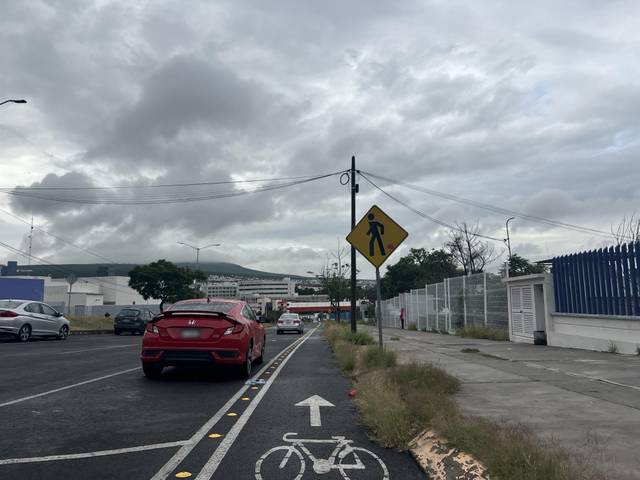
Region: Mexico
Coordinates: 20.577, -100.369